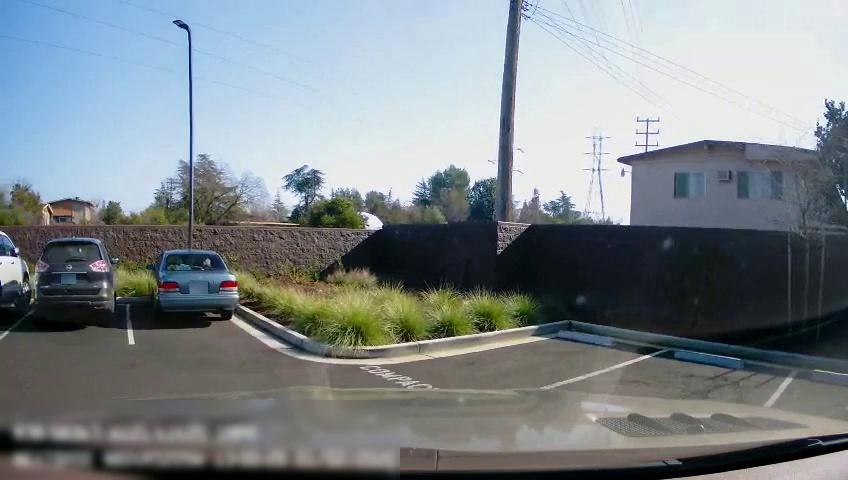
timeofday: Day
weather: Sunny
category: Drivable Space
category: Vehicles | Car
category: Vehicles | SUV
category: Vehicles | SUV